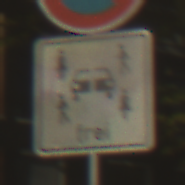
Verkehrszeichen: CarsharingfahrzeugeFrei
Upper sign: EingeschraenktesHalteverbot
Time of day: SunriseSunset
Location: Outdoor (Urban)
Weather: PartlyCloudy
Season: Autumn
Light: Natural